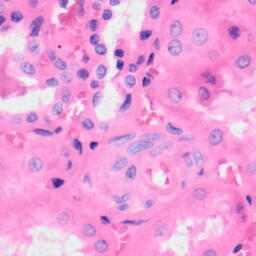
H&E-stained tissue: Kidney